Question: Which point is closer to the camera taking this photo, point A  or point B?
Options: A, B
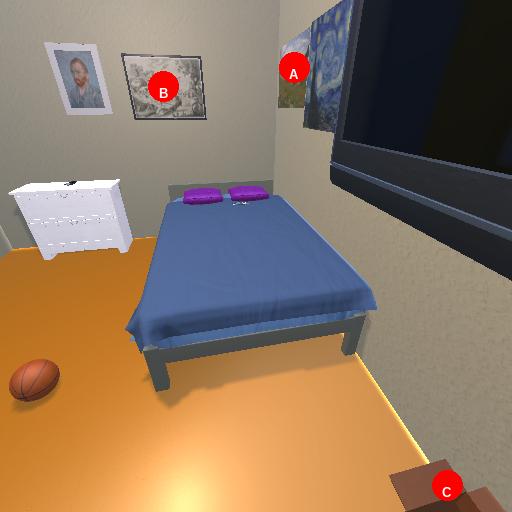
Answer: A